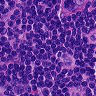
Metastatic tissue present: no